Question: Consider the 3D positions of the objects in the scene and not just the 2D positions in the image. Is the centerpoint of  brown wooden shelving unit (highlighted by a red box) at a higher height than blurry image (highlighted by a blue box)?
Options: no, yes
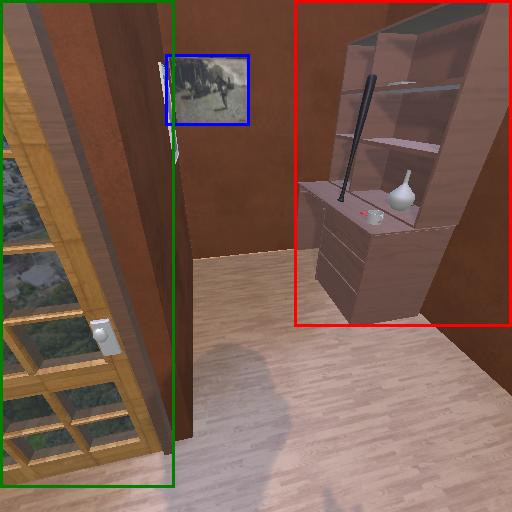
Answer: no